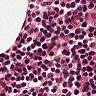
Metastatic tissue present: no